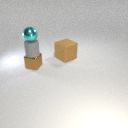
small brown metal cube to the left of large brown rubber cube